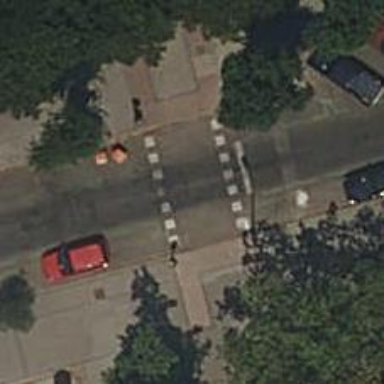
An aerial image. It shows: Road crossing with traffic signals.